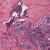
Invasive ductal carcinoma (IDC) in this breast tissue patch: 0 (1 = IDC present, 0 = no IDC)